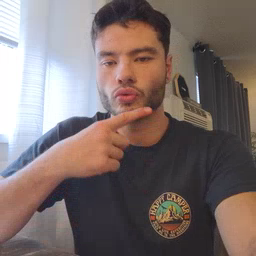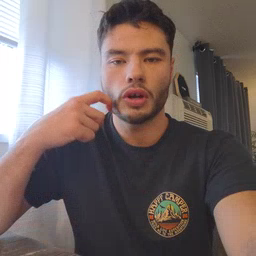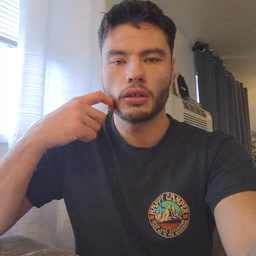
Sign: dry